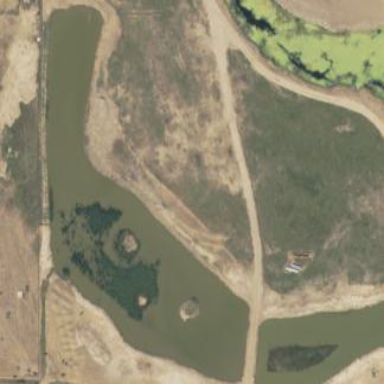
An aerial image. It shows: Marsh wetland.